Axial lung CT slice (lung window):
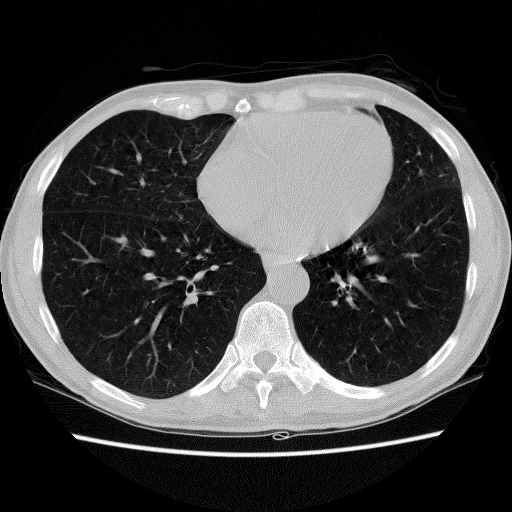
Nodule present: no